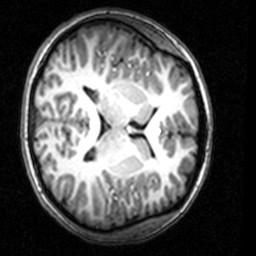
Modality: T1w
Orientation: axial